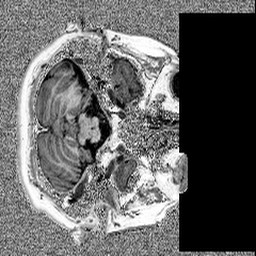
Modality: MP2RAGE
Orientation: axial
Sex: female